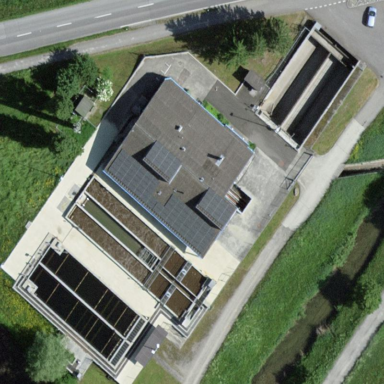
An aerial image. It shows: View of wastewater plant.